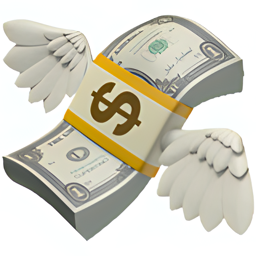
Name: money with wings
Emoji: 💸
Group: Objects
Sub-group: money